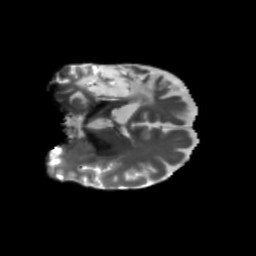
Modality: T2w
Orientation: coronal
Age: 56
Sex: female
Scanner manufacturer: siemens
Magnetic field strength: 3 T
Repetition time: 5.25 s
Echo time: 0.08 s